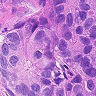
Metastatic tissue present: yes